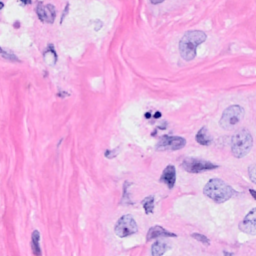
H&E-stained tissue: Breast